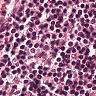
Metastatic tissue present: no